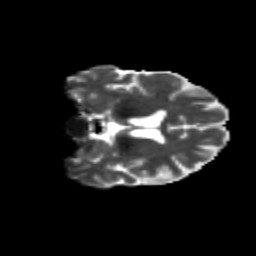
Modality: T2w
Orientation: coronal
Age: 68
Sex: male
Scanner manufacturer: siemens
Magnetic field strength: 3 T
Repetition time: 4.71 s
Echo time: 0.0906 s